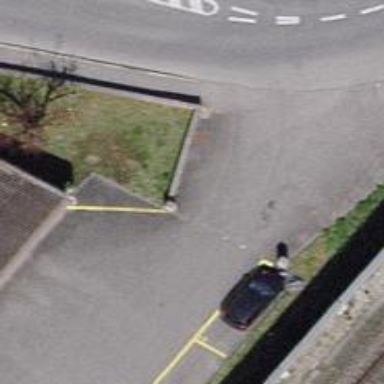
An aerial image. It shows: Parking aisle designated as service road.